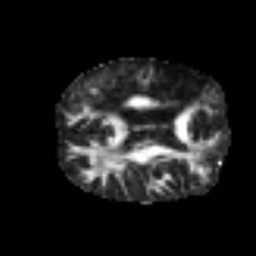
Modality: FA
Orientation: axial
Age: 49
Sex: male
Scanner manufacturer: siemens
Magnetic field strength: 3 T
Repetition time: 6.1 s
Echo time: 0.101 s